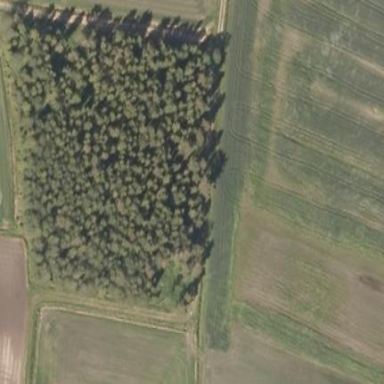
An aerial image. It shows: Forest area.